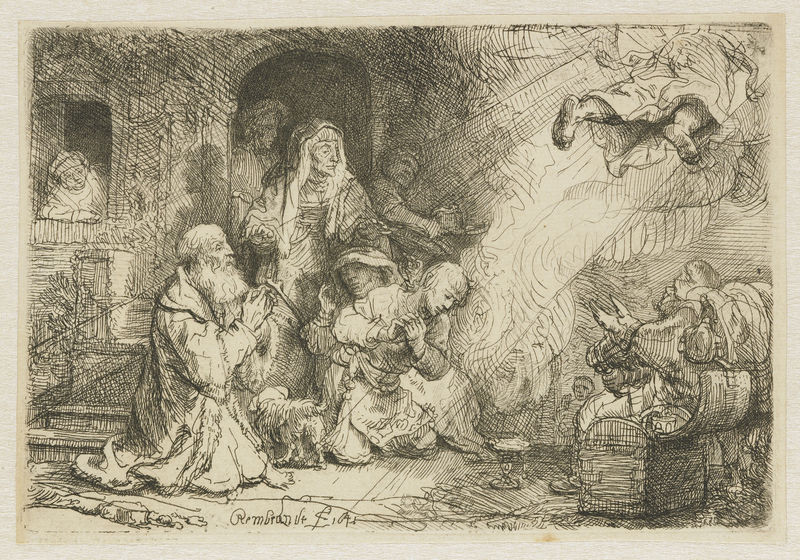
Titel: De engel verlaat het gezin van Tobias
Künstler: Rembrandt Harmensz. van Rijn
Standort: Amsterdam
Institution: Rijksmuseum
Schlagwörter: gravure, lumière, prière, vierge, vache, coffre, genoux, assomption, rembrandt, rayons, prosternation, divination